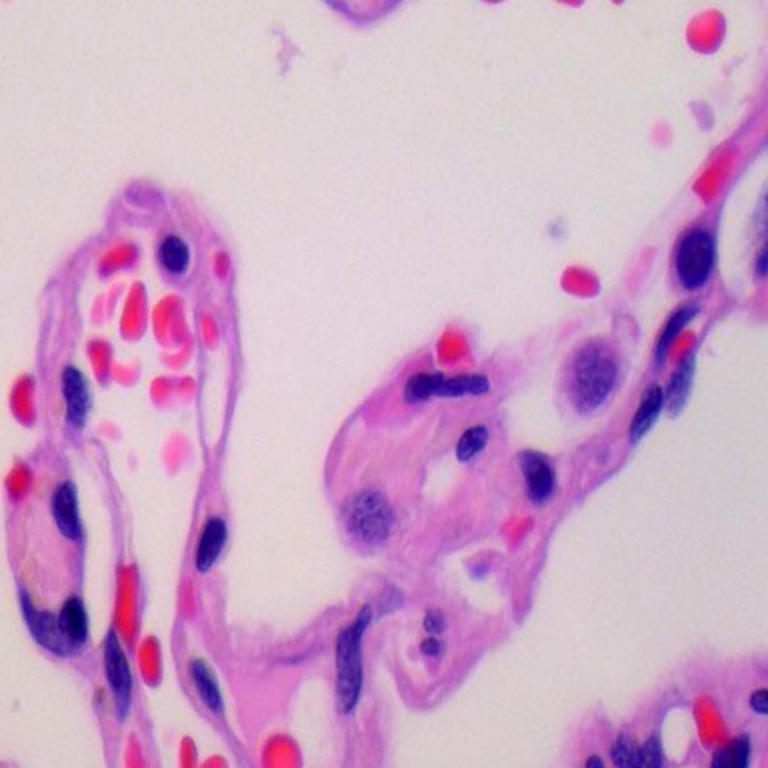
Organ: lung
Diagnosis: benign